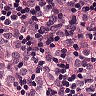
Metastatic tissue present: yes